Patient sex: M
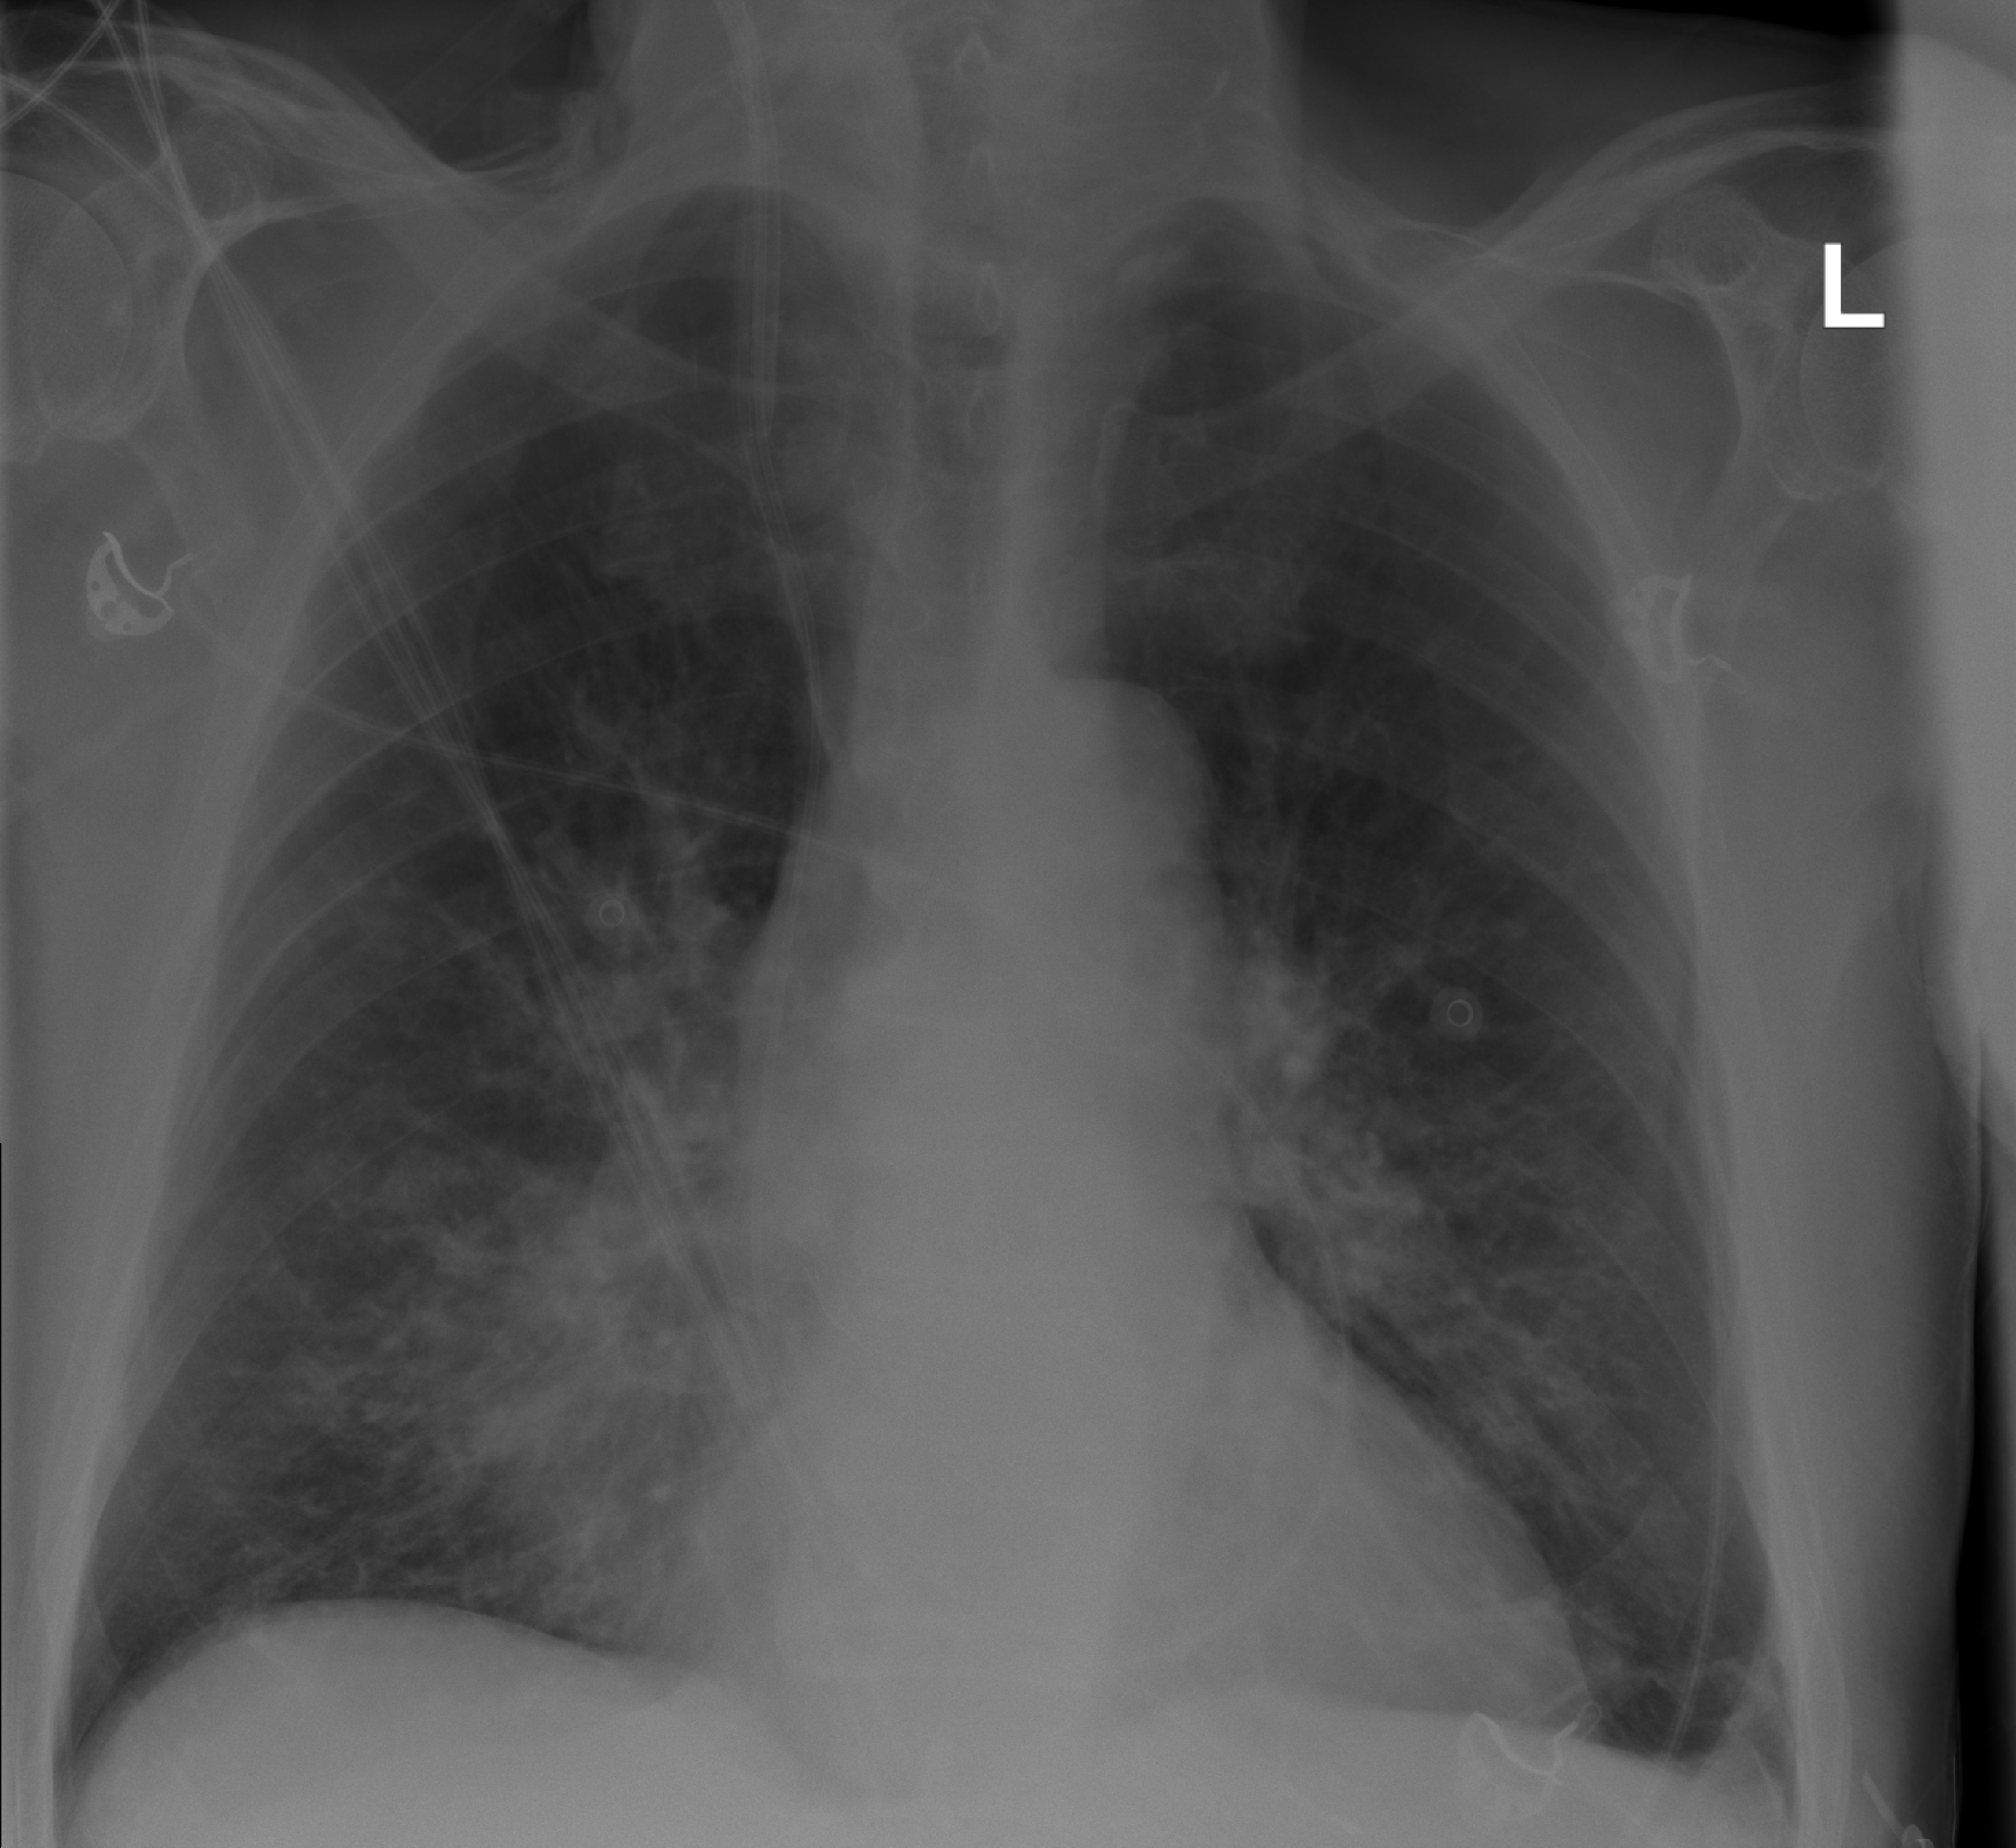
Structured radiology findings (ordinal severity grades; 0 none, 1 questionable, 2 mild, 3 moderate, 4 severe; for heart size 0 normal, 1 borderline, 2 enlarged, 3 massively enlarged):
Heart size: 0
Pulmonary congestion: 0
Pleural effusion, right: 0
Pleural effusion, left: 0
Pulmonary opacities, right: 2
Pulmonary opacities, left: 2
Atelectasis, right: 3
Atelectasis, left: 2